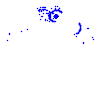
Particle: pion